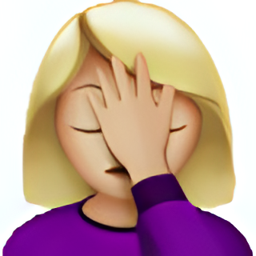
Name: woman facepalming type 3
Emoji: 🤦🏼‍♀️
Group: People & Body
Sub-group: person-gesture